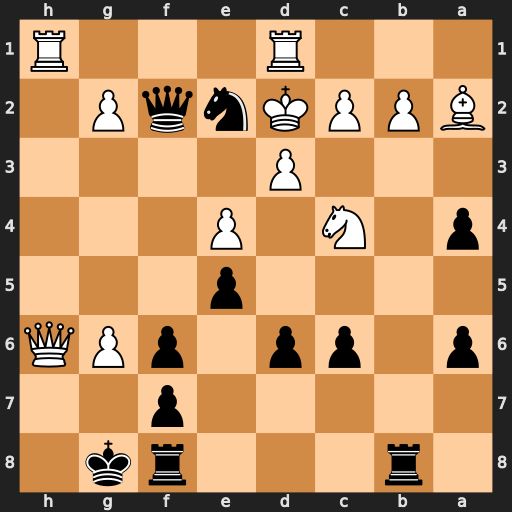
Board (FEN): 1r3rk1/5p2/p1pp1pPQ/4p3/p1N1P3/3P4/BPPKnqP1/3R3R
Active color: b
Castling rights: -
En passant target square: -
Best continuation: Nd4+ Kc1 Qxc2#